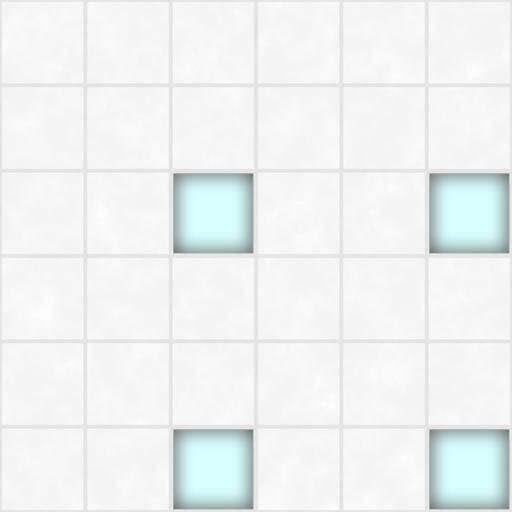
Tags: ceiling office